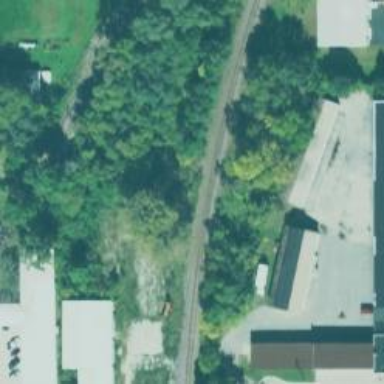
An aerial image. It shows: Railway spur service.